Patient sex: M
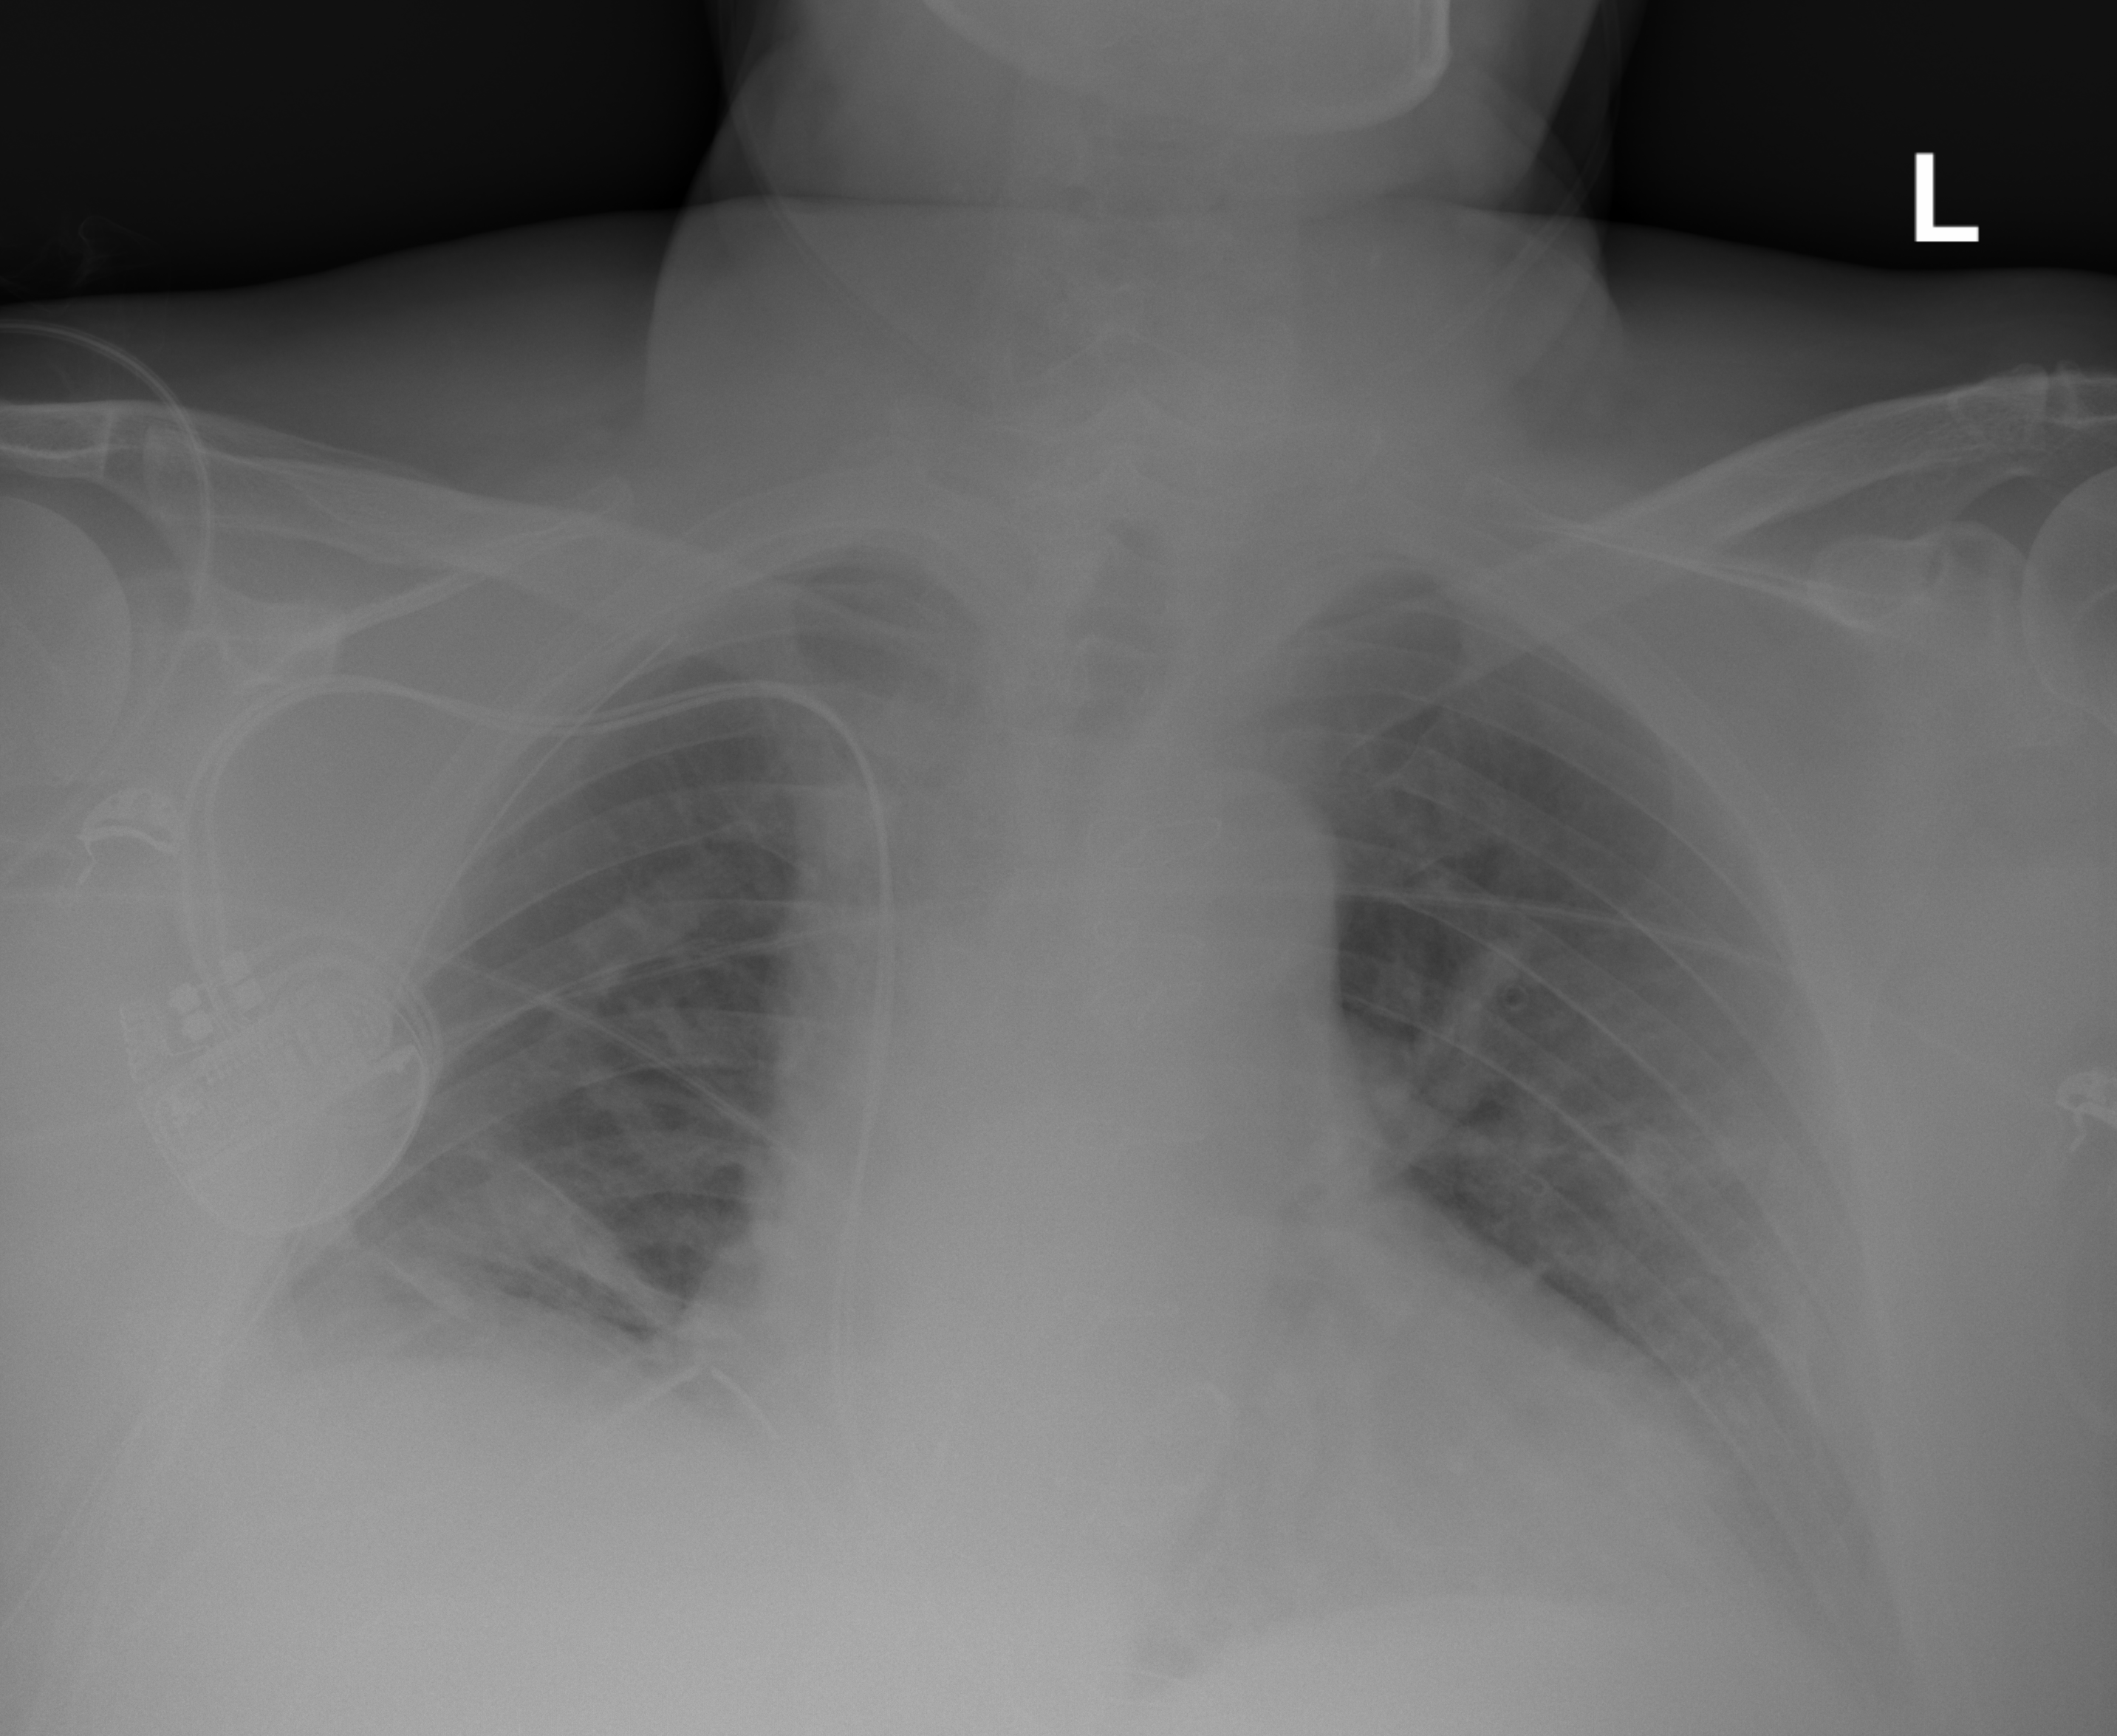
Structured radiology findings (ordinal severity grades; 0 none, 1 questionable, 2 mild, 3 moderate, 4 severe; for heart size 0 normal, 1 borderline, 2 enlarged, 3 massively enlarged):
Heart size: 2
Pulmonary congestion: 2
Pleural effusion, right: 0
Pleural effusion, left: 0
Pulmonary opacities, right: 0
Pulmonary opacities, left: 0
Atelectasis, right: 3
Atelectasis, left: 0